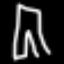
Label: pants